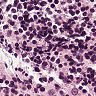
Metastatic tissue present: no